Chest X-ray:
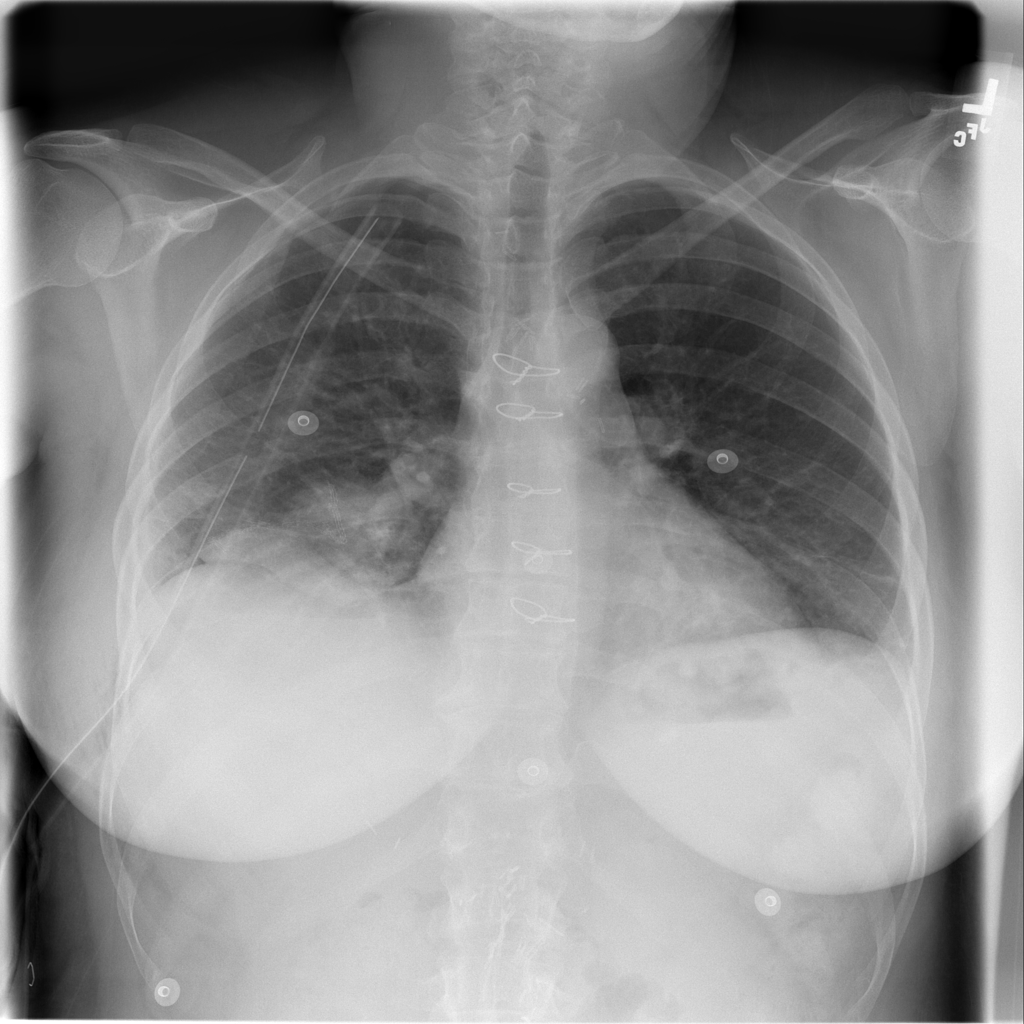
Findings: Fibrosis, Mass, Consolidation
No abnormal finding: no